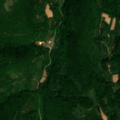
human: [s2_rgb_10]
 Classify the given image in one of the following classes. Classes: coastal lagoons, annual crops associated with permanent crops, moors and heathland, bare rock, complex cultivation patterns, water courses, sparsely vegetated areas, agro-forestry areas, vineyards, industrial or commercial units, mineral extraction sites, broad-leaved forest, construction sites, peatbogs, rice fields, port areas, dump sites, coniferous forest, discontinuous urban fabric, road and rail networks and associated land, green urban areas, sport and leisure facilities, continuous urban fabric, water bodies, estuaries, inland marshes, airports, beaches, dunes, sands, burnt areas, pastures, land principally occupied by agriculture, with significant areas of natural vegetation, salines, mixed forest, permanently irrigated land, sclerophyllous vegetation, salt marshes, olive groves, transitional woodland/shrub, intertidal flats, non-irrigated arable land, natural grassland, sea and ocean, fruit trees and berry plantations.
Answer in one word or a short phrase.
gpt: complex cultivation patterns, land principally occupied by agriculture, with significant areas of natural vegetation, broad-leaved forest